Question: What is the maximum amount of money that can be robbed from the houses? The neighbour houses cannot be robbed at the same time.
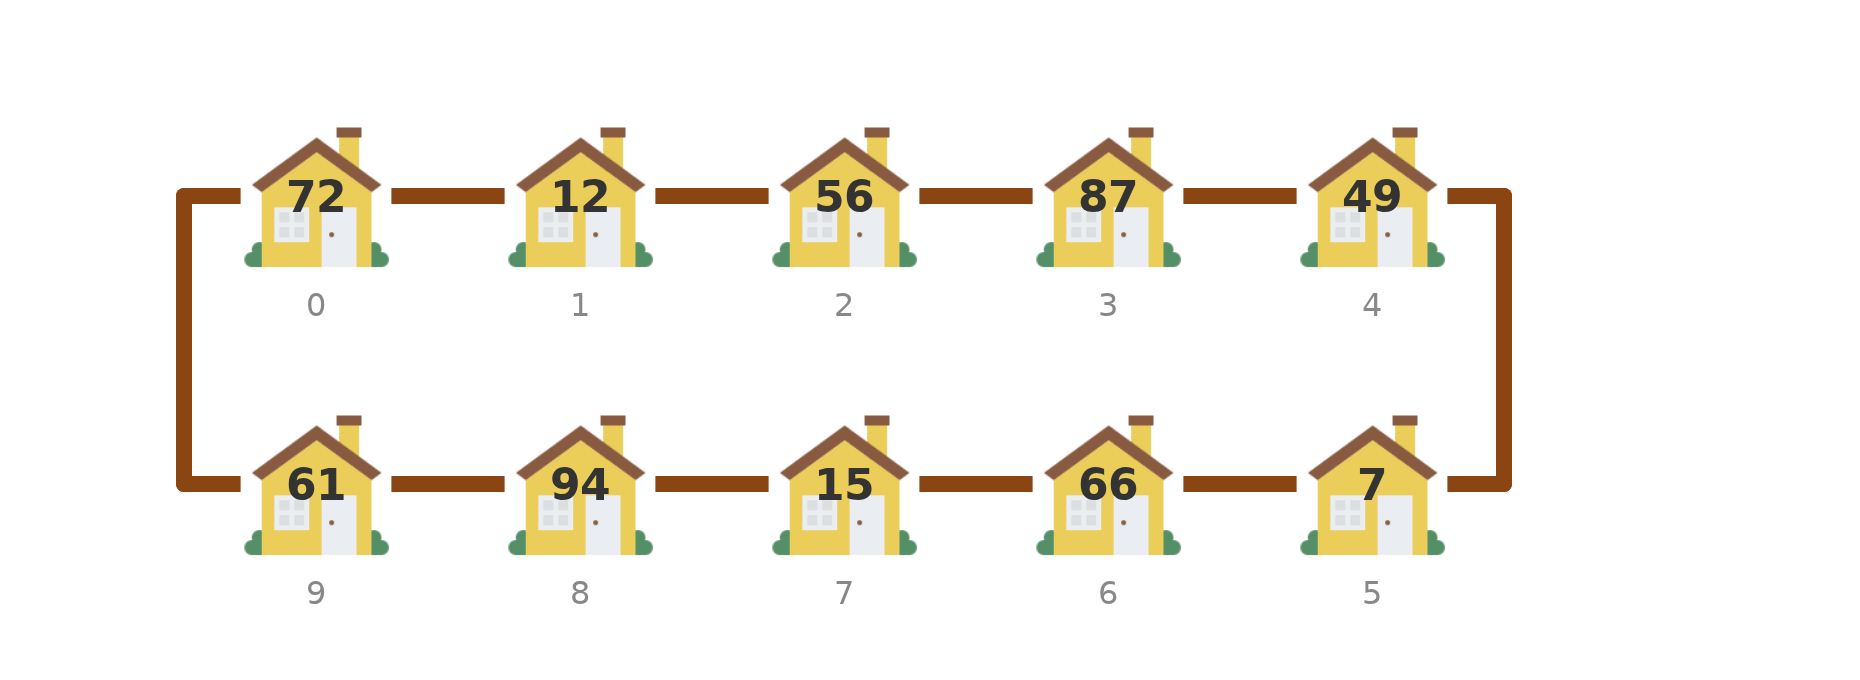
Answer: 337